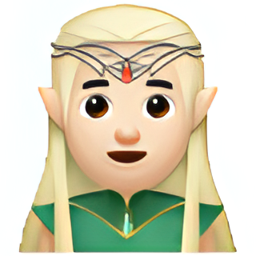
Name: man elf light skin tone
Emoji: 🧝🏻‍♂️
Group: People & Body
Sub-group: person-fantasy